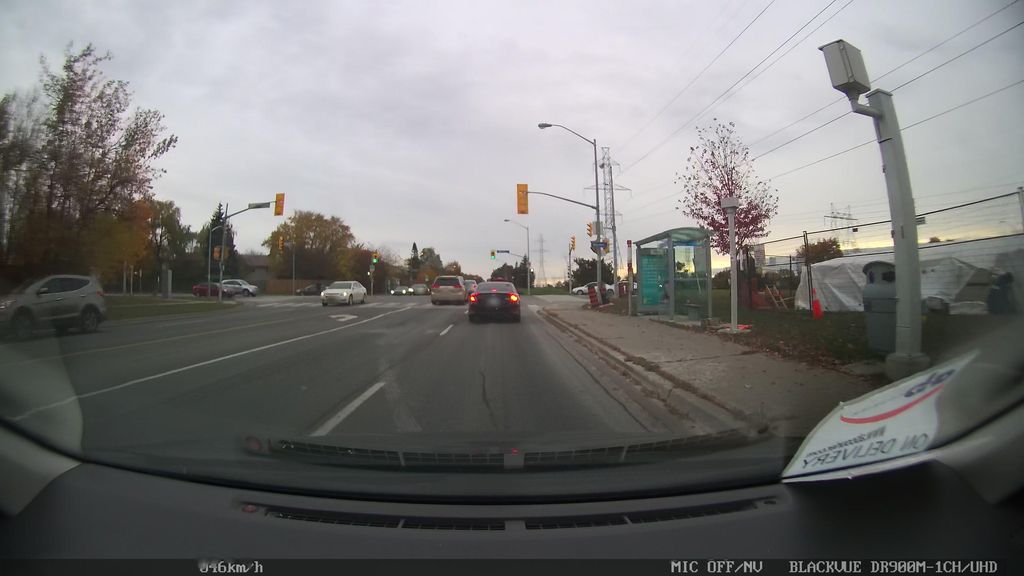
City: toronto